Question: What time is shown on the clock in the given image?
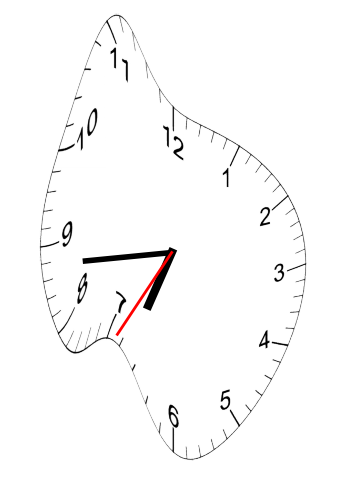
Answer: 06:43:35